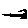
Label: fish